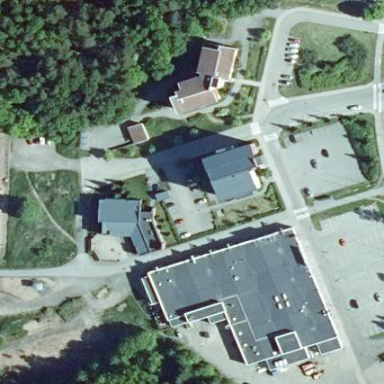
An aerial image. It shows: Nursing home.